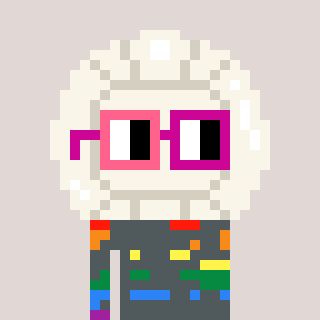
a pixel art character with square pink and red glasses, a volleyball-shaped head and a bege-colored body on a warm background